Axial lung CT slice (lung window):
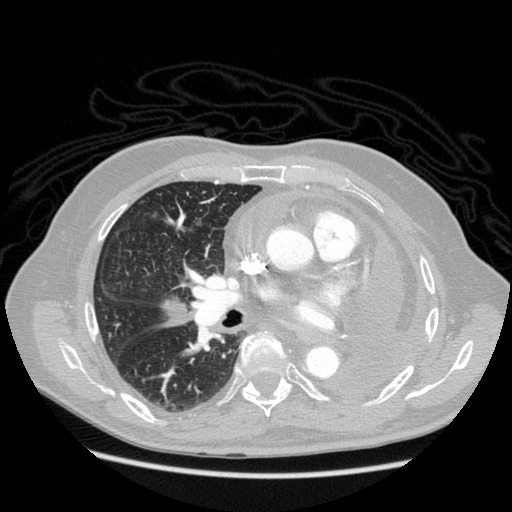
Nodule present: no